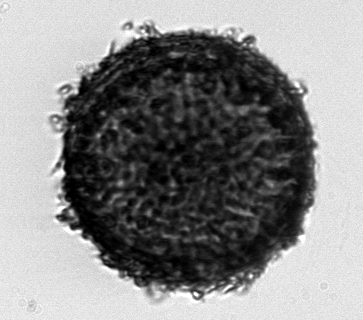
Label: Coscinodiscus